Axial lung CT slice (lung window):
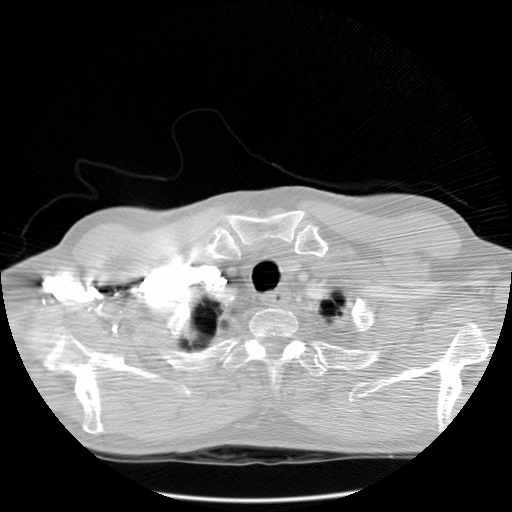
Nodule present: no